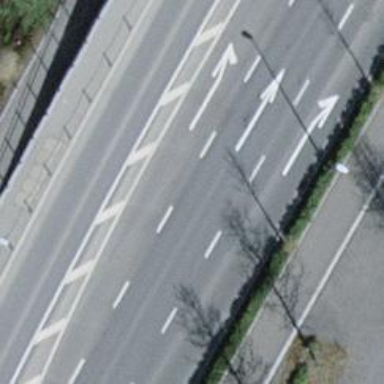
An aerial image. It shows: Primary highway with separate asphalt sidewalks.